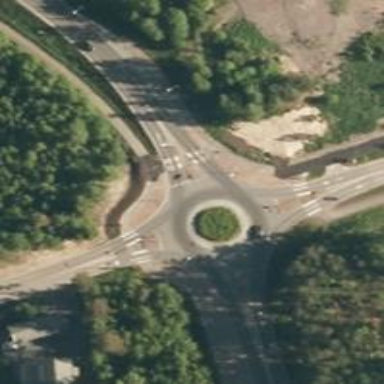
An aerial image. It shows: Crossing on the cycleway.